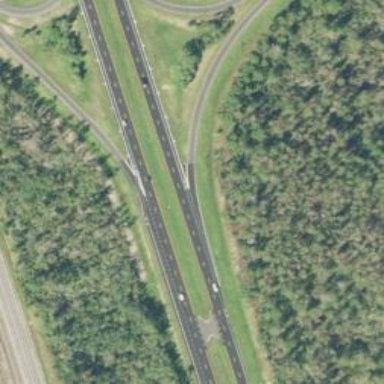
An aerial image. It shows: Motorway junction.